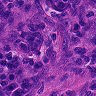
Metastatic tissue present: yes